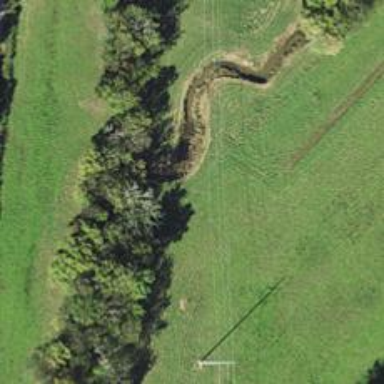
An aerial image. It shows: Power pole.